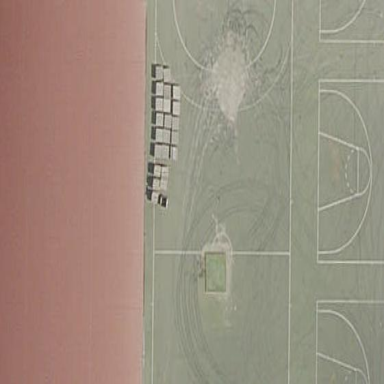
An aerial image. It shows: Multi-sport pitch for leisure activities.